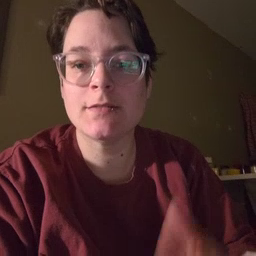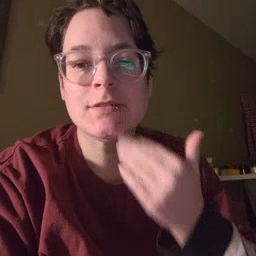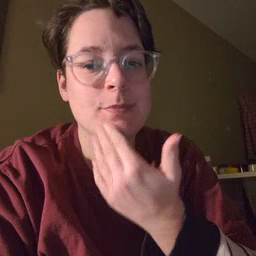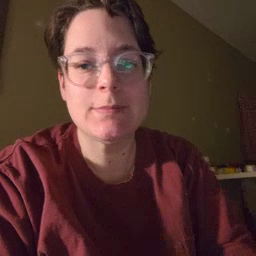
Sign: napkin